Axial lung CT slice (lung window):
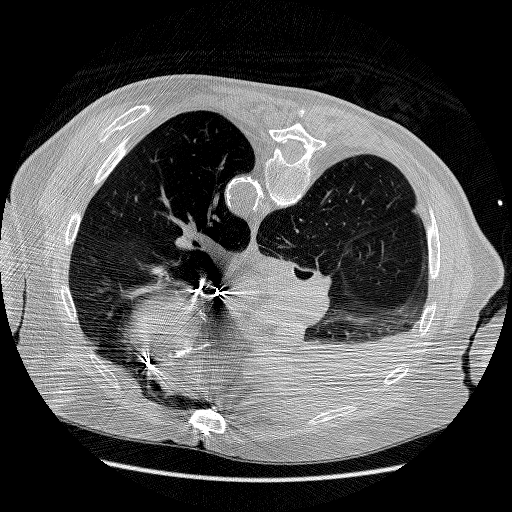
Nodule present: no